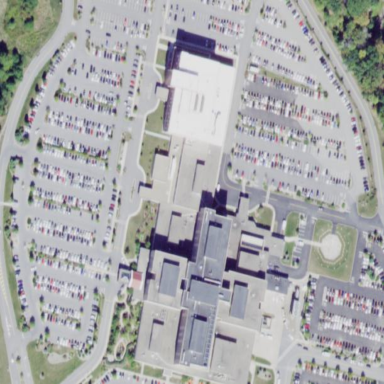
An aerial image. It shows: Hospital providing healthcare services.